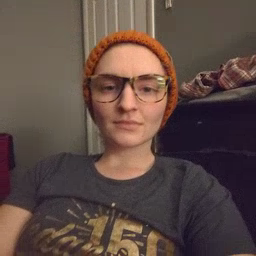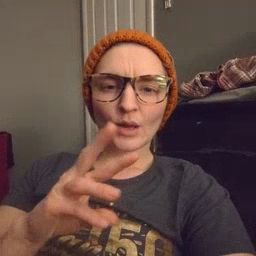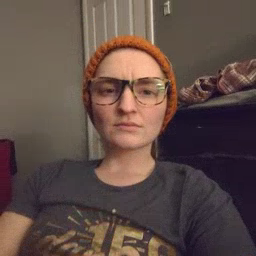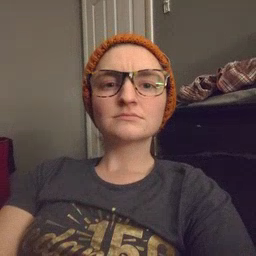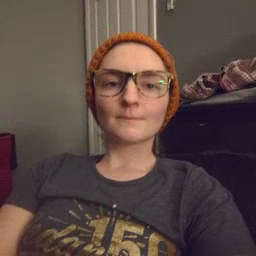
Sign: owie